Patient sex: M
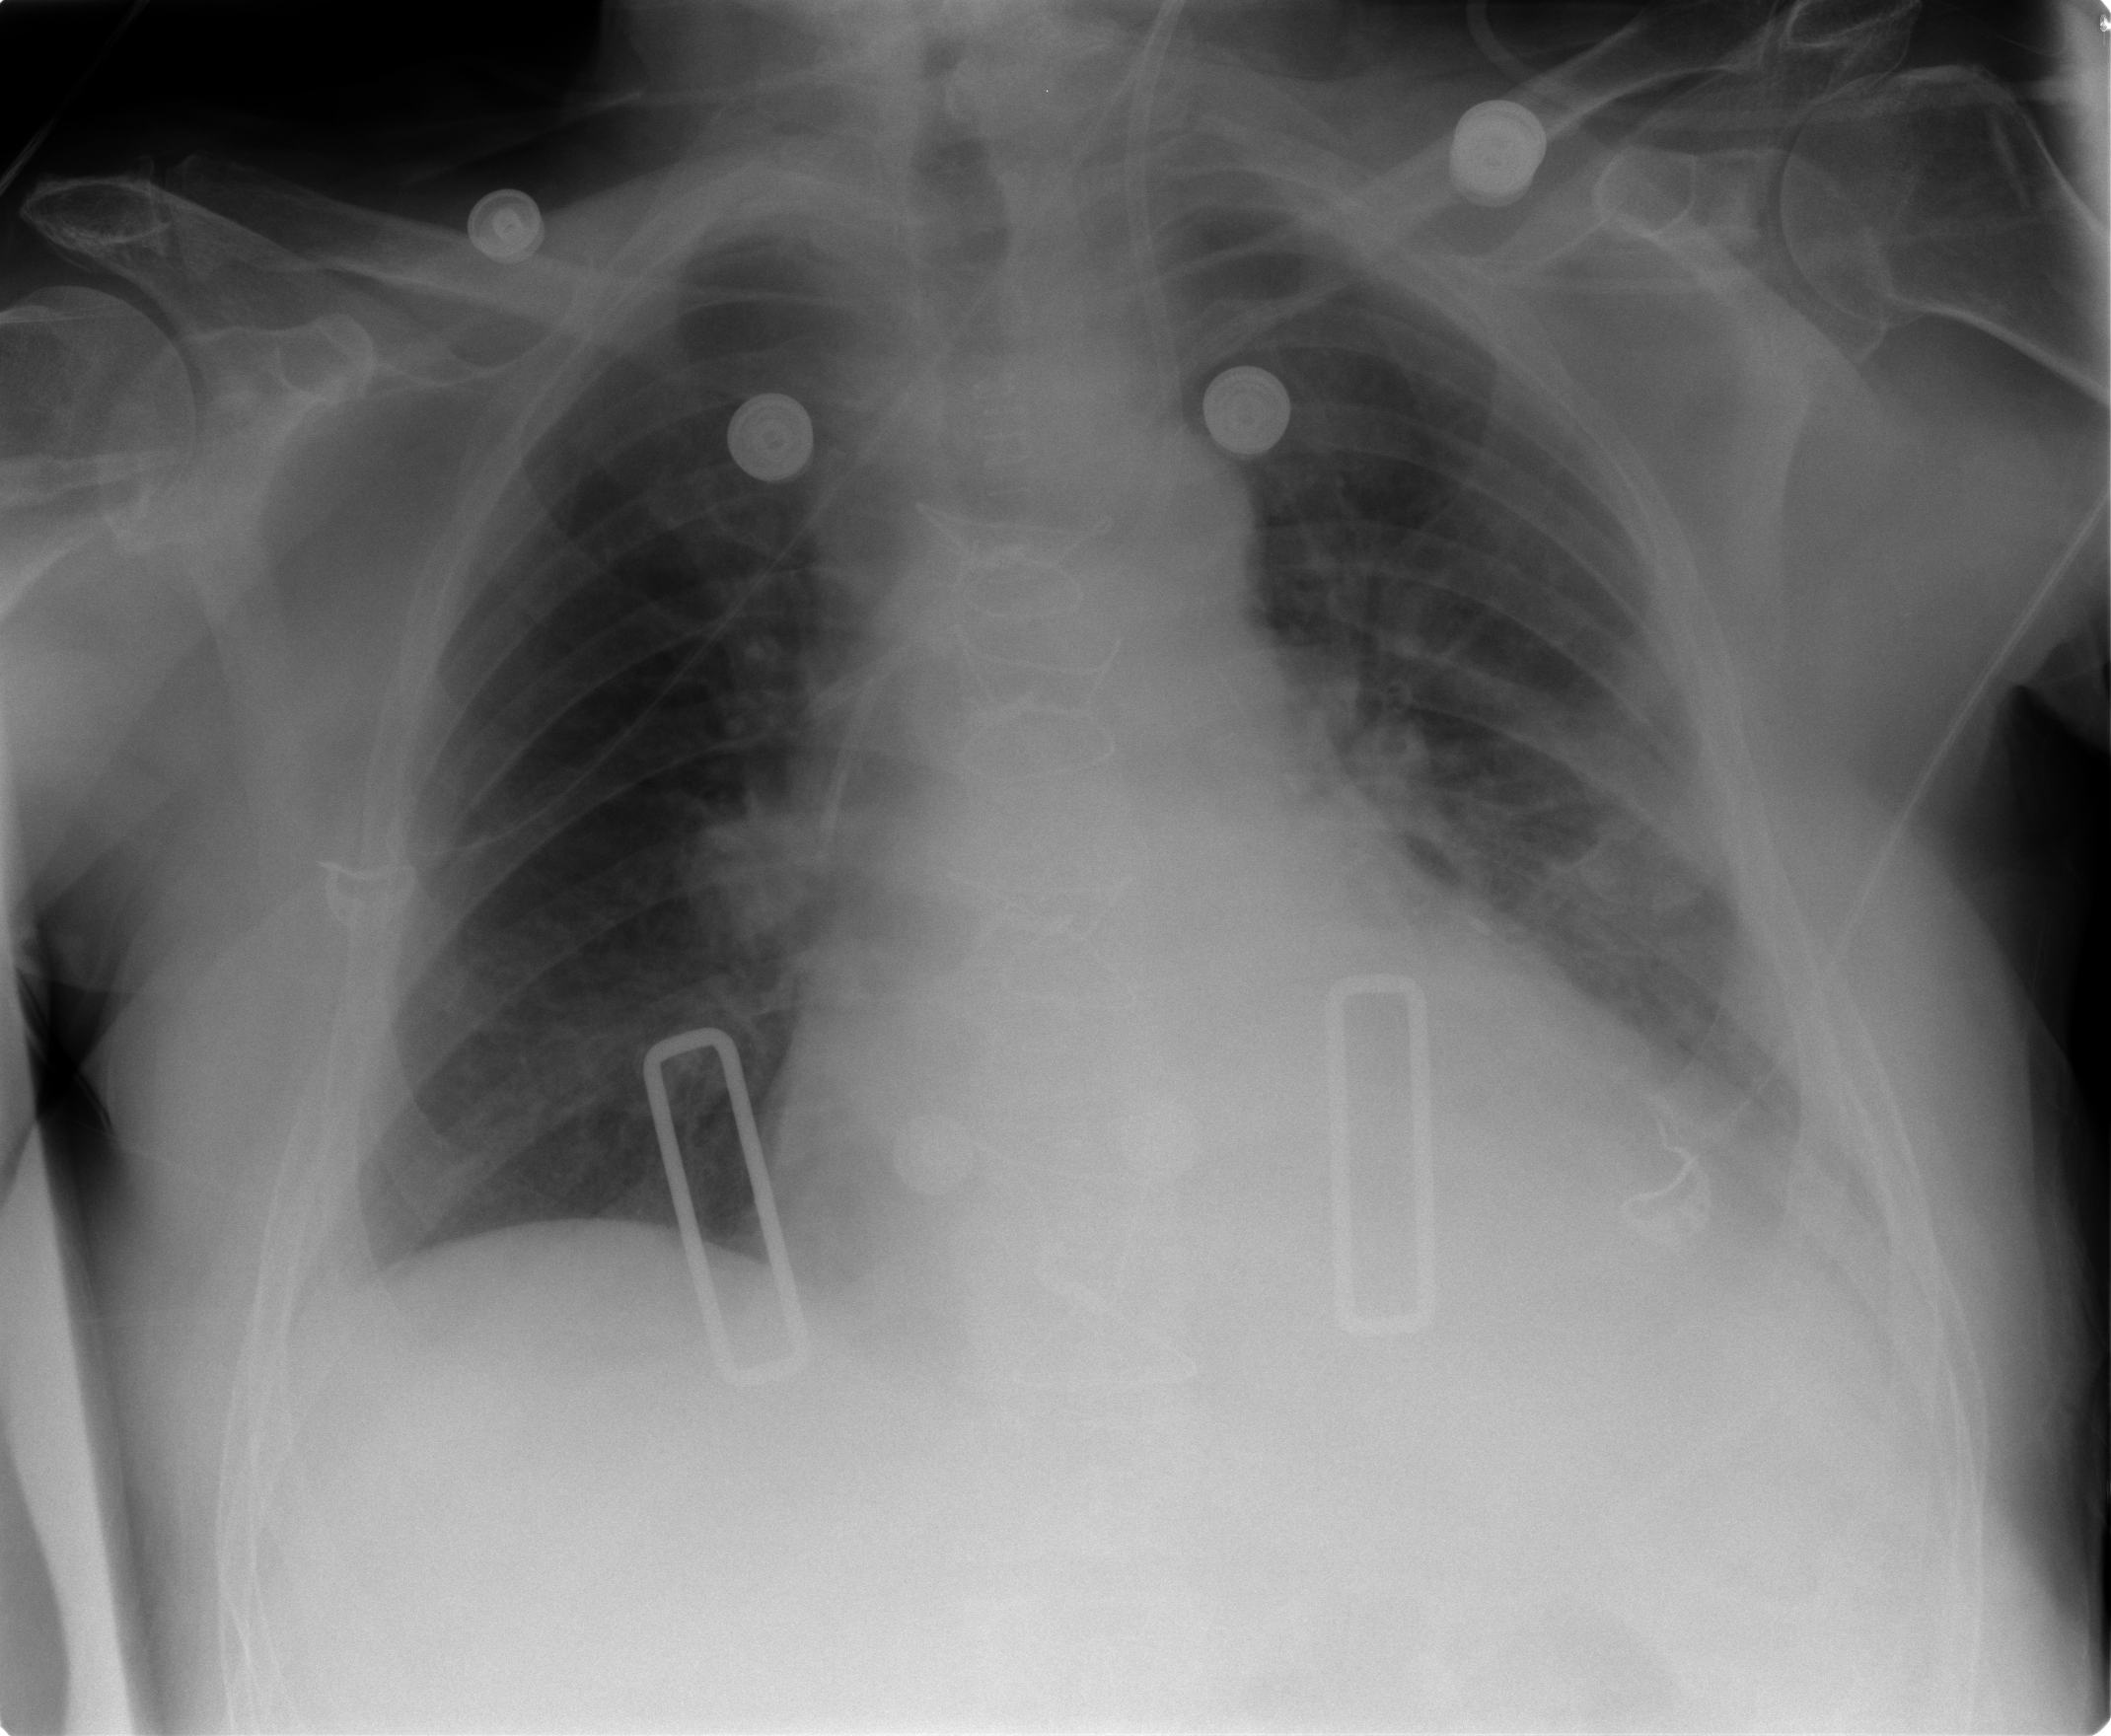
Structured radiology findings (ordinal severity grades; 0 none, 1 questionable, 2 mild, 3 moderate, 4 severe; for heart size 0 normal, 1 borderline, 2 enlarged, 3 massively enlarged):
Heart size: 3
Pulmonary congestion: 1
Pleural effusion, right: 1
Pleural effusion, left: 1
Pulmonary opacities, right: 0
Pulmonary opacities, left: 0
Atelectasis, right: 1
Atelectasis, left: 1